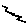
Label: zigzag